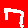
Digit: 7